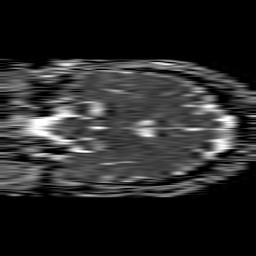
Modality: ADC
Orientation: coronal
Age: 34
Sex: female
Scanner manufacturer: philips
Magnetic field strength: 1.5 T
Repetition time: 4.6 s
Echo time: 0.09059 s